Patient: sex M, age 45
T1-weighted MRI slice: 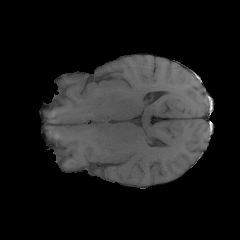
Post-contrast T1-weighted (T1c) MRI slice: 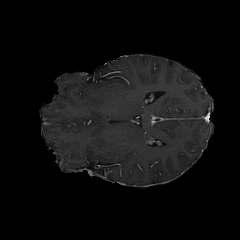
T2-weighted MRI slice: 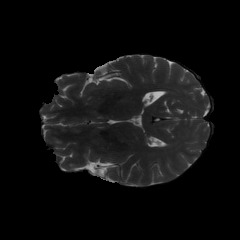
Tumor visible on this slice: no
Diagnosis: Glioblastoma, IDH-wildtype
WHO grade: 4